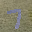
Label: 7